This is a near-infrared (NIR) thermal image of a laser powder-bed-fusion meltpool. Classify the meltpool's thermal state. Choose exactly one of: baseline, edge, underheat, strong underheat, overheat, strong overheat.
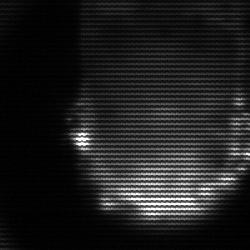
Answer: baseline